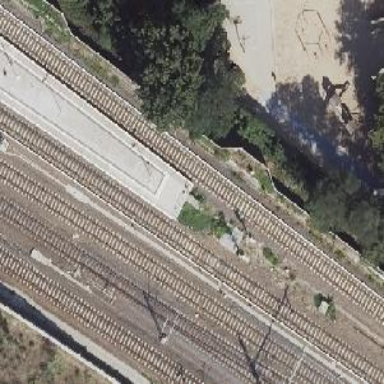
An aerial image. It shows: Railway signal.